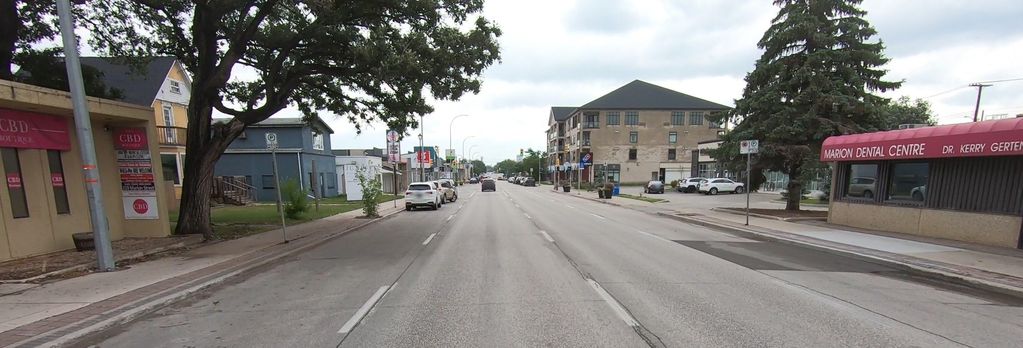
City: winnipeg